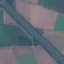
Land use / land cover: River